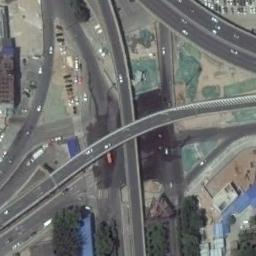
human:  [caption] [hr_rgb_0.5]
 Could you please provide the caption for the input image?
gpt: There are four large trucks on the overpass .

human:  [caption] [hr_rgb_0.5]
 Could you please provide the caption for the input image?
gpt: The intricated overpasses is over the roads and some cars are driving on the roads and the overpass .

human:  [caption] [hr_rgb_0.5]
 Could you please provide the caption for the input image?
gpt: There are many cars on the road under the overpass .

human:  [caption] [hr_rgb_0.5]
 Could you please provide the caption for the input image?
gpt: The overpass is next to the bare land and some houses .

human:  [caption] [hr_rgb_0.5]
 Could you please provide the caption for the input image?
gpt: There are some buildings and green trees beside the overpass .